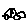
Label: car